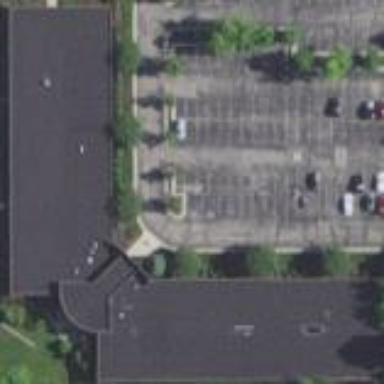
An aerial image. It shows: Office building.